Aerial crown-view tile of a tropical tree (Barro Colorado Island, Panama), acquired 20250217:
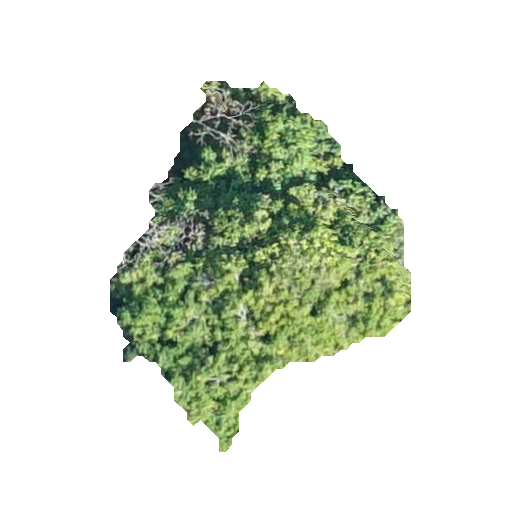
Species: Protium stevensonii
GBIF accepted scientific name: Tetragastris panamensis
Crown area: 96.062 m²